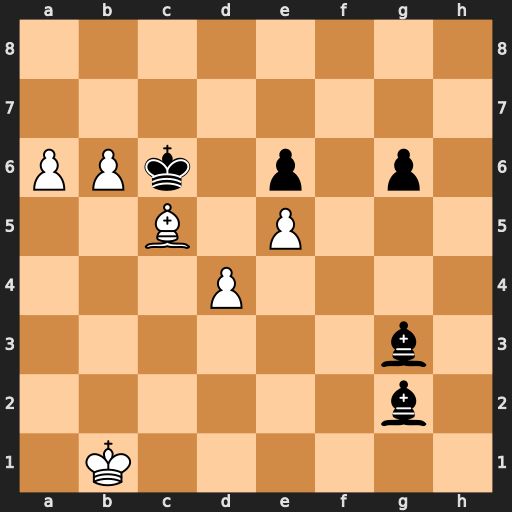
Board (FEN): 8/8/PPk1p1p1/2B1P3/3P4/6b1/6b1/1K6
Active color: w
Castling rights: -
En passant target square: -
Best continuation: b7 Bxe5 dxe5